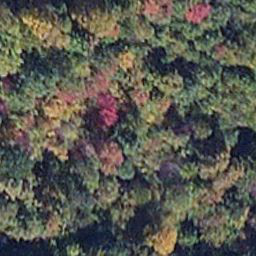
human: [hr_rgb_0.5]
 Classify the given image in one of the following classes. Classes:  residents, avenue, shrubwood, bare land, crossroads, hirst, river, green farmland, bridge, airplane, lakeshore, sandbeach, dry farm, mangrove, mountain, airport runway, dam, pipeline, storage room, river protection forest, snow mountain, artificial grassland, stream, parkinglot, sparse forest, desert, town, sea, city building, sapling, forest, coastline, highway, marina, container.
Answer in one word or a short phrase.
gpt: mangrove